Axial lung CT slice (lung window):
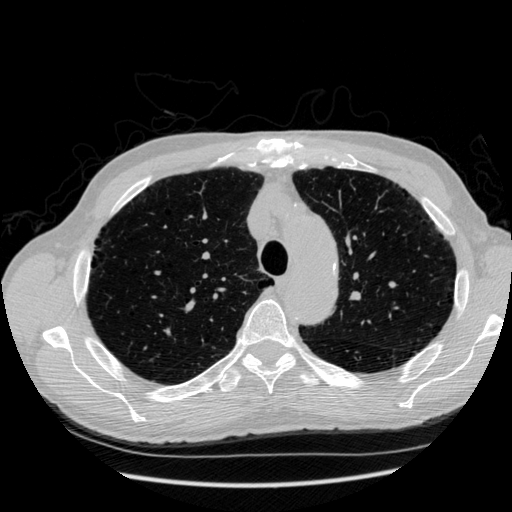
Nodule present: no